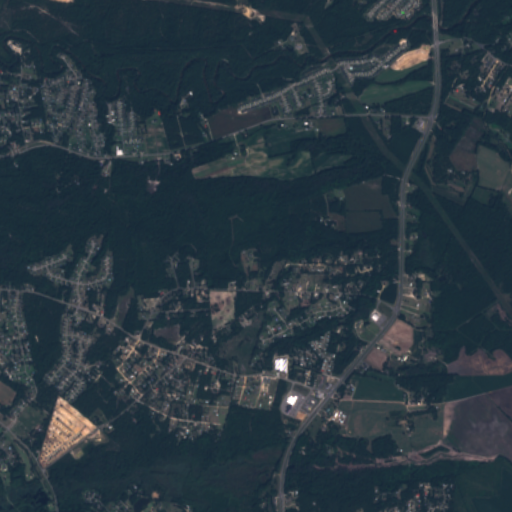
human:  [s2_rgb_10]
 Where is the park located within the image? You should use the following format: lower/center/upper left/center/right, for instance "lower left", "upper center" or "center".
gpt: The park is located in the upper right of the image.
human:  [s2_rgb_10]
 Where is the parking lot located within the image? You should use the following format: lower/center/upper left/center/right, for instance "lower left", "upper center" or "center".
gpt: The parking lot is located in the upper right of the image.
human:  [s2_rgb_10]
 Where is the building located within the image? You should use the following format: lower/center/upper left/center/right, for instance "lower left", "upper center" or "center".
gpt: The building is located in the upper right of the image.
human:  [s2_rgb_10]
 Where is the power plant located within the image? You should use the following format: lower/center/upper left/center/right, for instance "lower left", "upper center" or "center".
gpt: There is no power plant in the image.